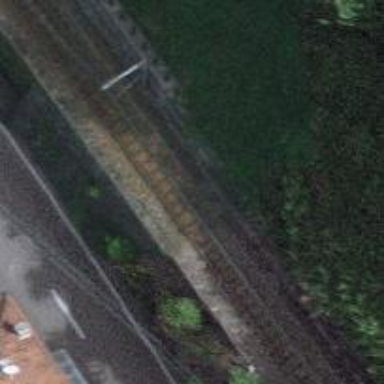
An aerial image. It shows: Narrow-gauge railway track with 1 electrified contact line.